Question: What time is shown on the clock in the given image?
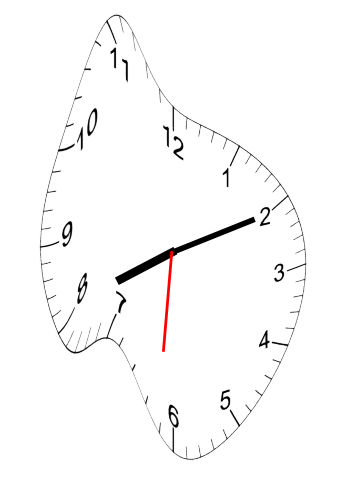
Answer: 08:10:31